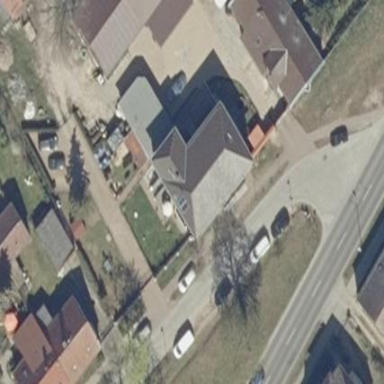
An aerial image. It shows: Simple and straightforward house.